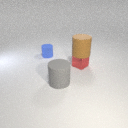
large brown rubber cylinder above small red metal cube